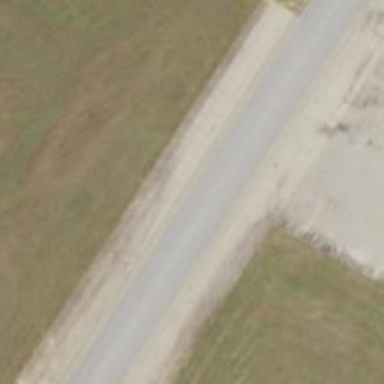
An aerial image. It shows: Image of taxiway at airport.